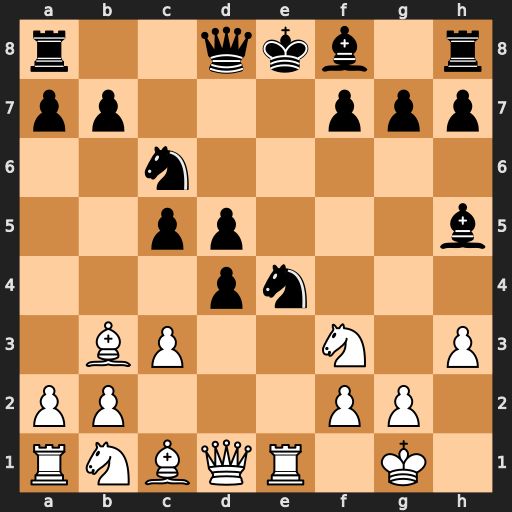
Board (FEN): r2qkb1r/pp3ppp/2n5/2pp3b/3pn3/1BP2N1P/PP3PP1/RNBQR1K1
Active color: w
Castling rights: kq
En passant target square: -
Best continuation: c4 Be7 cxd5